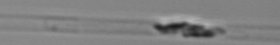
Label: Dactyliosolen_blavyanus